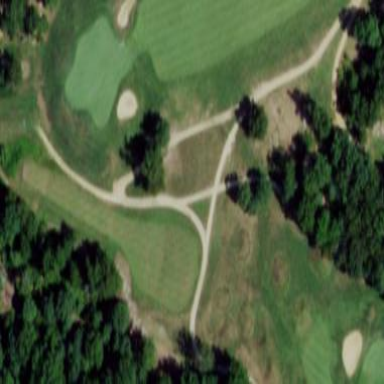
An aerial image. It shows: Golf tee.